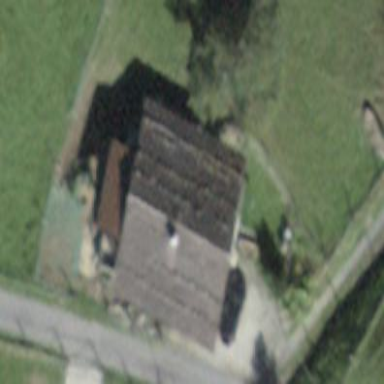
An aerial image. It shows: Farm building.